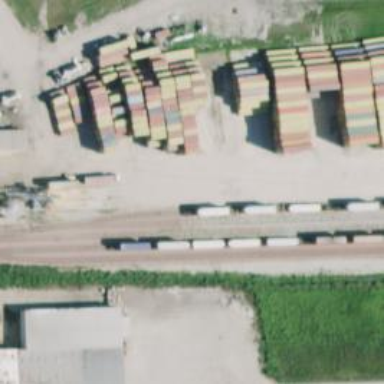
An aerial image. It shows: Railway siding with rails.